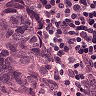
Metastatic tissue present: yes